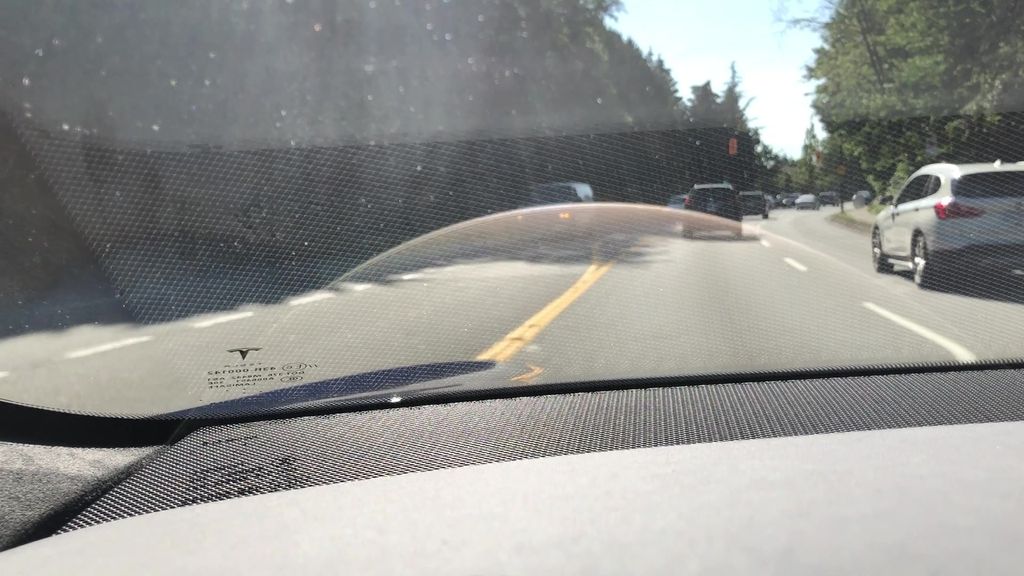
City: vancouver